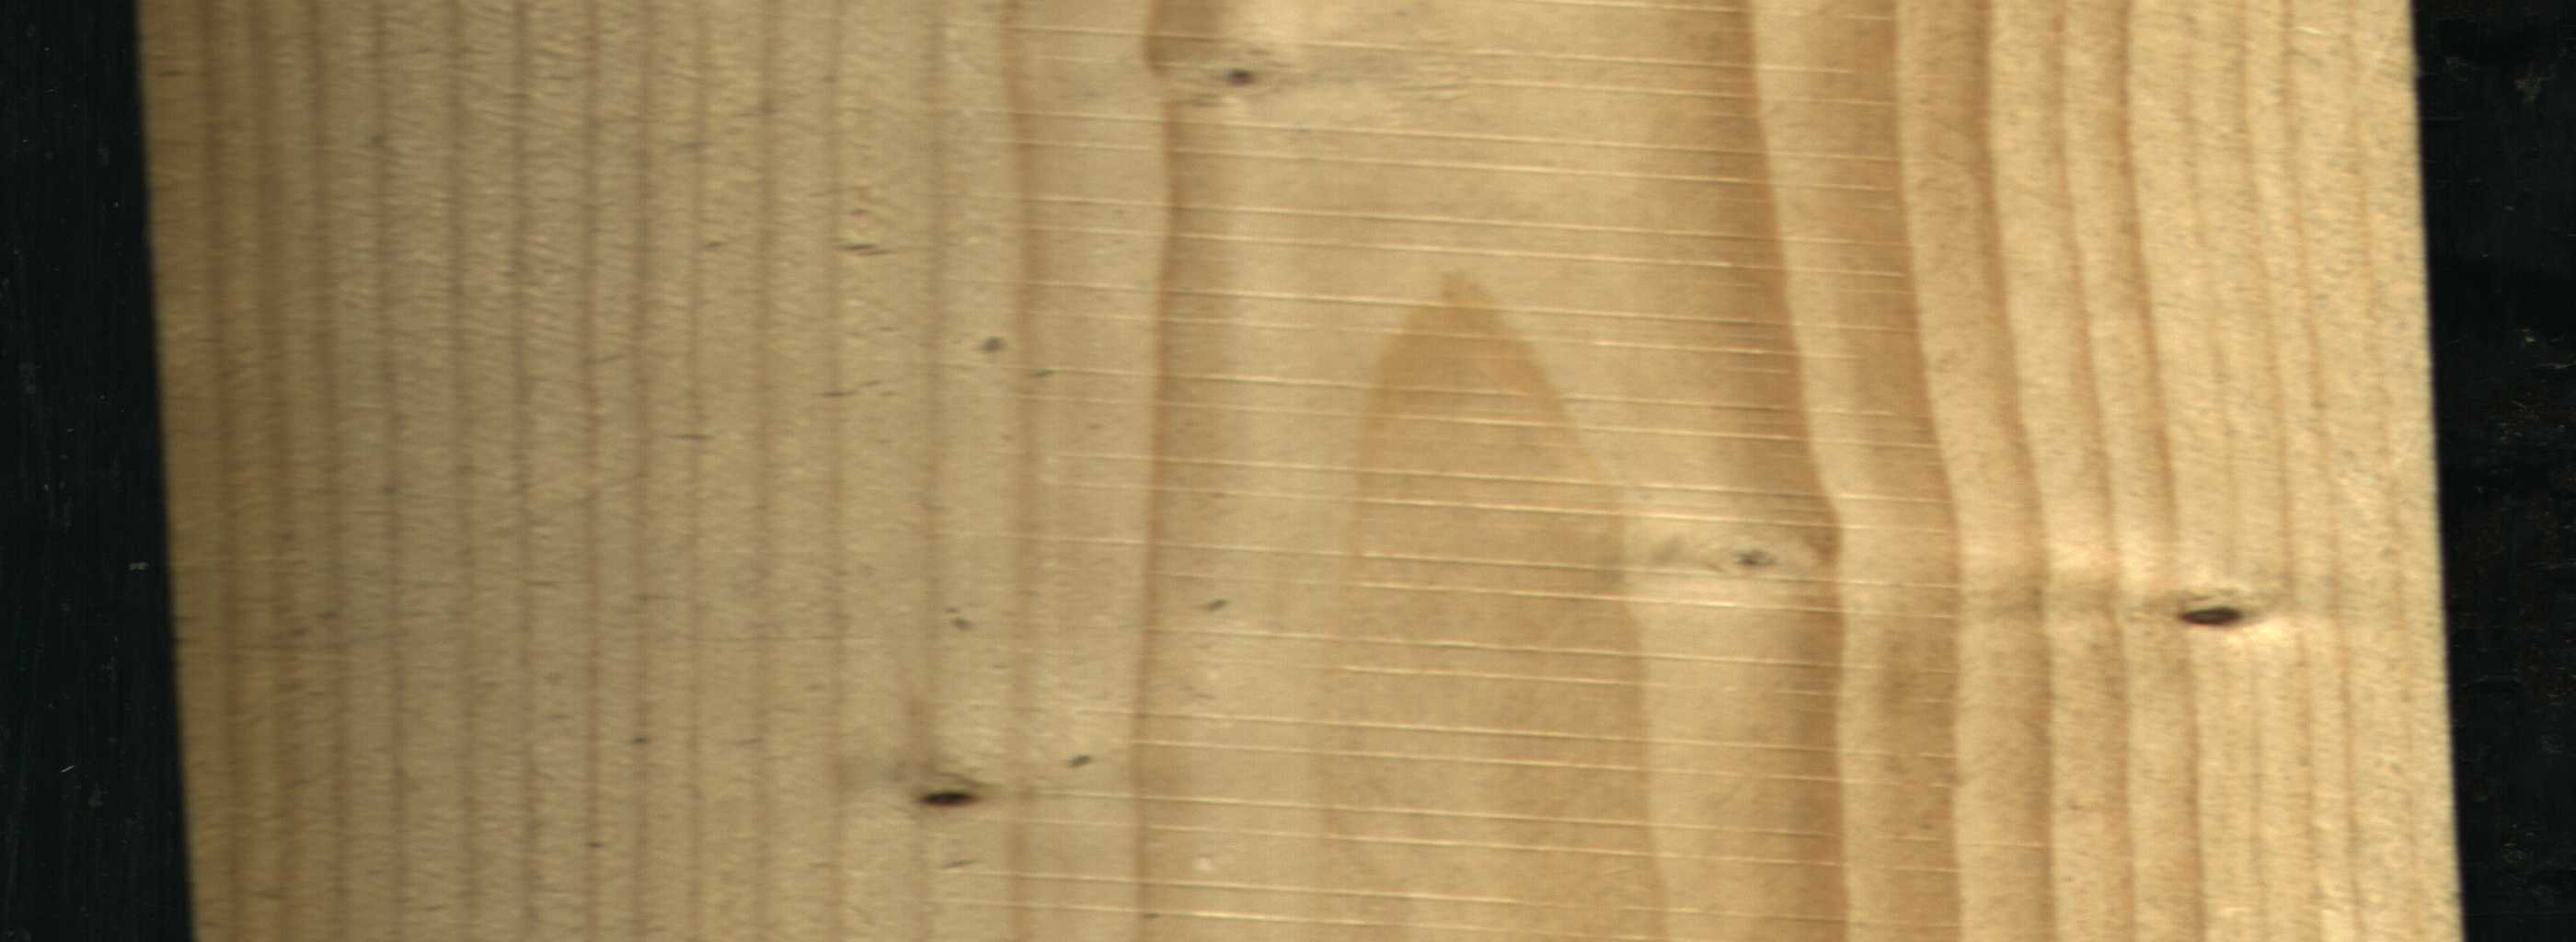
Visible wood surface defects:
Dead_Knot
Dead_Knot
Live_Knot